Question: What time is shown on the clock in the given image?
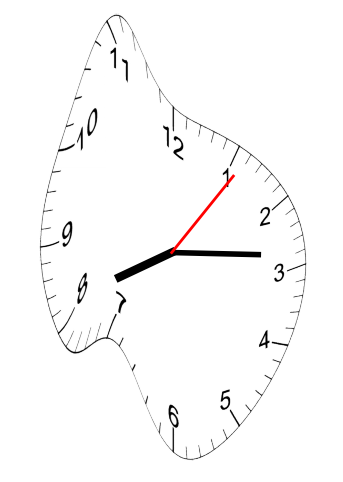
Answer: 08:14:06